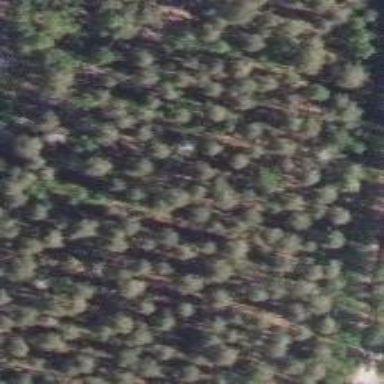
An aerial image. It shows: Evergreen woodland with needle-leaved trees.